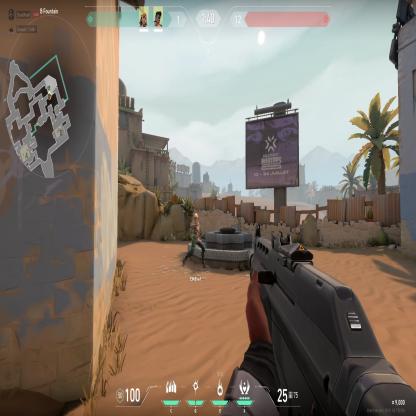
Label: teammate